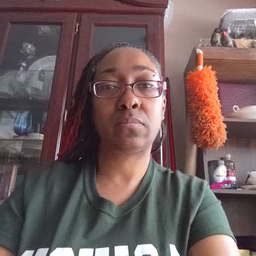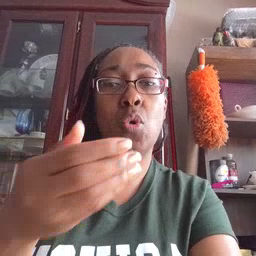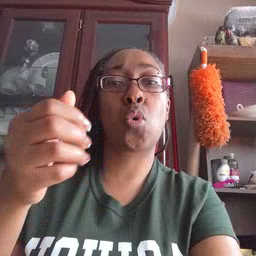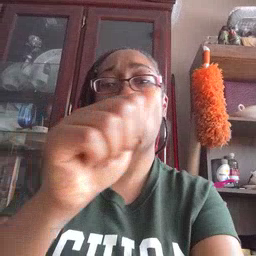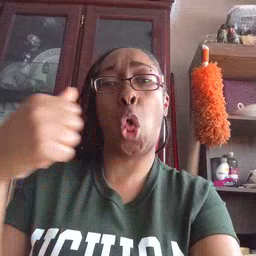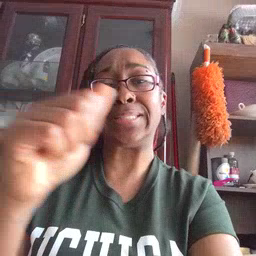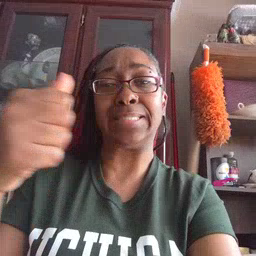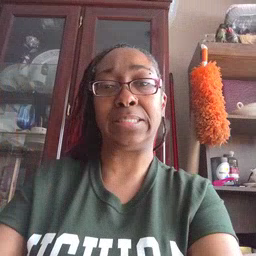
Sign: closet